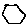
Label: hexagon